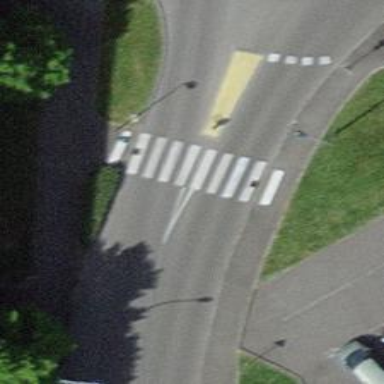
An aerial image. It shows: Zebra crossing on the road.